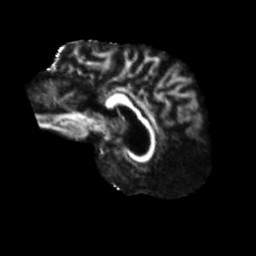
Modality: FA
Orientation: sagittal
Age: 57
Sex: male
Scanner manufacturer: siemens
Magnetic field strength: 3 T
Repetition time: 5.47 s
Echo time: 0.0854 s